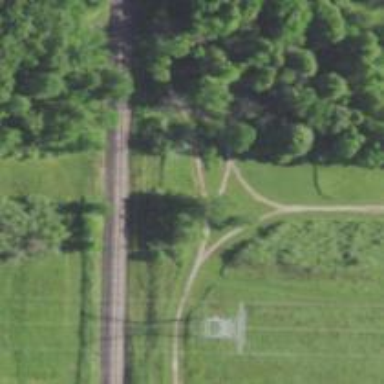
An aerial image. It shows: Miniature railway.